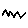
Label: zigzag